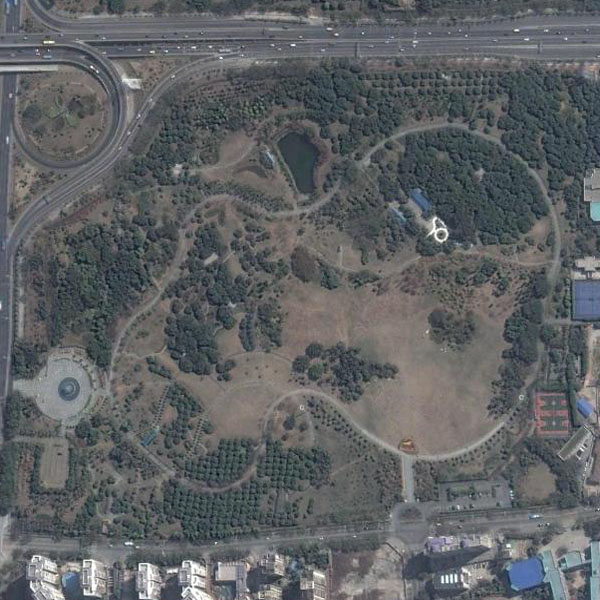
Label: Park